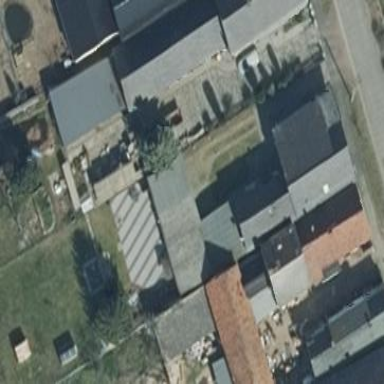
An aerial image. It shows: Garage.